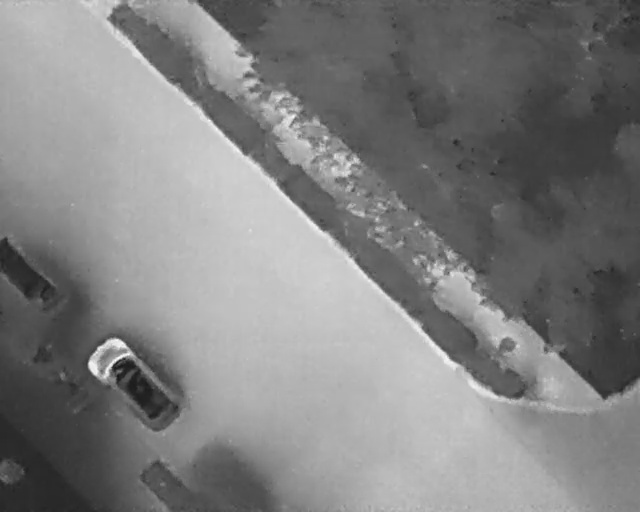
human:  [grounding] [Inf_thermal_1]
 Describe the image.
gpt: In the satellite image, there is  <ref>1 large car </ref> <box>[[-1, 46, 11, 59, 2]]</box> located at left,  <ref>1 large car </ref> <box>[[17, 64, 25, 85, 46]]</box> located at bottom left.